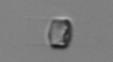
Label: Skeletonema